Question: I'm trying to fill the width of the screen UI with my toolbar, in a GridLayout.
The output I get is shown below. Somehow the toolbar is getting truncated, please advise.

Below is code from my xml file:
'''
<?xml version="1.0" encoding="utf-8"?>
<GridLayout xmlns:android="http://schemas.android.com/apk/res/android"
xmlns:tools="http://schemas.android.com/tools"
android:id="@+id/GridLayout1"
android:layout_width="wrap_content"
android:layout_height="wrap_content"
android:columnCount="4"
android:orientation="horizontal"
android:useDefaultMargins="true"
tools:context=".CardViewActivity">
<include
android:id="@+id/toolbar"
android:layout_height="match_parent"
android:layout_width="match_parent"
android:layout_columnSpan="4"
layout="@layout/toolbar" >
</include>
<TextView
android:id="@+id/createSkycard"
android:layout_column="0"
android:layout_row="0"
android:layout_columnSpan="3"
android:layout_marginTop="80dp"
android:layout_gravity="center_horizontal"
android:textColor="#FFFFFF"
android:text="Create a skycard"
android:textAppearance="?android:attr/textAppearanceLarge"/>
...
</GridLayout>
'''
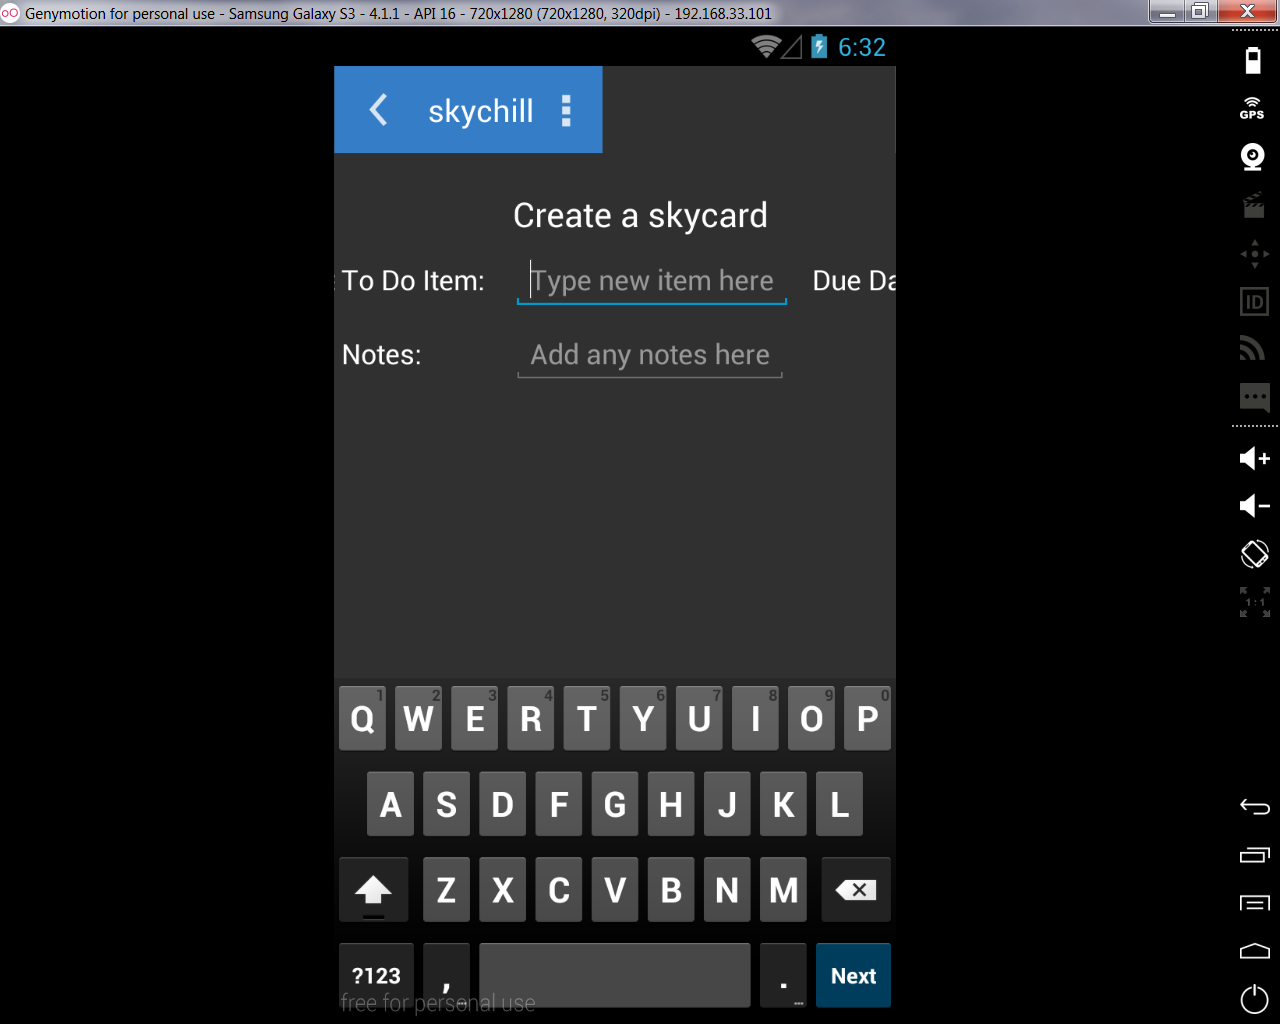
Answer: '''
<?xml version="1.0" encoding="utf-8"?>
<LinearLayout xmlns:android="http://schemas.android.com/apk/res/android"
xmlns:tools="http://schemas.android.com/tools"
android:layout_width="match_parent"
android:layout_height="match_parent"
android:orientation="vertical" >
<include
android:id="@+id/toolbar"
android:layout_width="match_parent"
android:layout_height="match_parent"
android:layout_columnSpan="4"
layout="@layout/toolbar" >
</include>
<GridLayout
android:id="@+id/GridLayout1"
android:layout_width="wrap_content"
android:layout_height="wrap_content"
android:columnCount="4"
android:orientation="horizontal"
android:useDefaultMargins="true"
tools:context=".CardViewActivity" >
<TextView
android:id="@+id/createSkycard"
android:layout_column="0"
android:layout_columnSpan="3"
android:layout_gravity="center_horizontal"
android:layout_marginTop="80dp"
android:layout_row="0"
android:text="Create a skycard"
android:textAppearance="?android:attr/textAppearanceLarge"
android:textColor="#FFFFFF" />
</GridLayout>
</LinearLayout>
'''